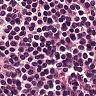
Metastatic tissue present: no